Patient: sex M, age 55
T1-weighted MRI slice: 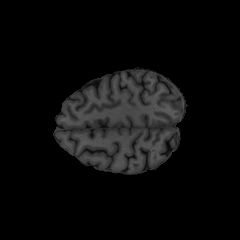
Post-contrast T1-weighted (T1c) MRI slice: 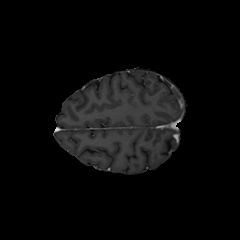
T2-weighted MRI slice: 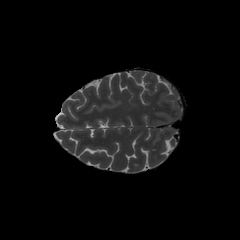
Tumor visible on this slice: yes
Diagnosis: Glioblastoma, IDH-wildtype
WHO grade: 4